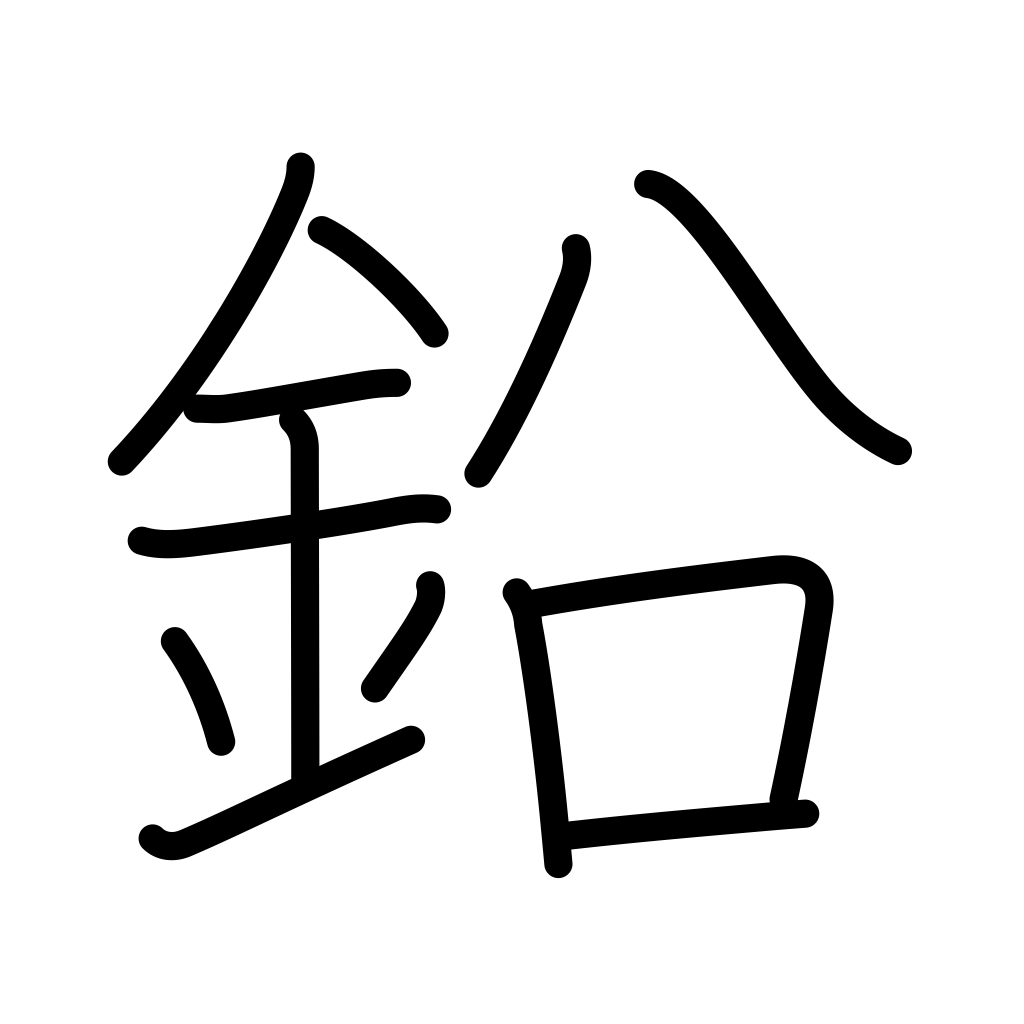
Meaning: lead